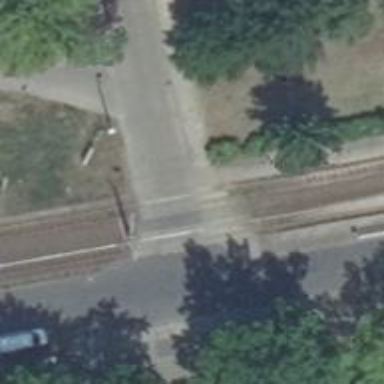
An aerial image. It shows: Stop road.